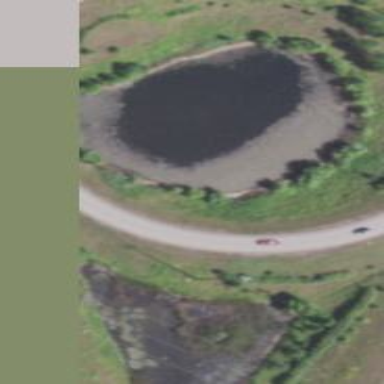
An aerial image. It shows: Pond with natural water.